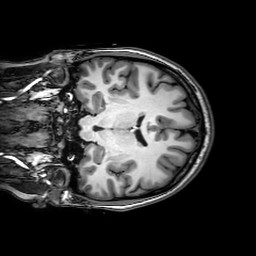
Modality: T1w
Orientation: coronal
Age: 23
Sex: female
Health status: healthy
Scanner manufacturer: philips
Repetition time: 0.008194 s
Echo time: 0.00376 s